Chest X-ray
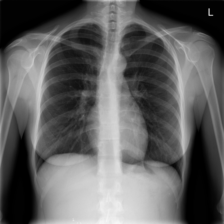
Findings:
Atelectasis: negative
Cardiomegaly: negative
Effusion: negative
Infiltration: negative
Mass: negative
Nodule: negative
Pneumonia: negative
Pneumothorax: negative
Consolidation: negative
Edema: negative
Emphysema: negative
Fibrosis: negative
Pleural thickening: negative
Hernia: negative